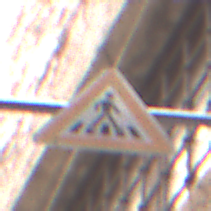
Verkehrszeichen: FussgaengerueberwegLinks
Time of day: Midday
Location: Outdoor (Urban)
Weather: PartlyCloudy
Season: NotSpecified
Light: Natural